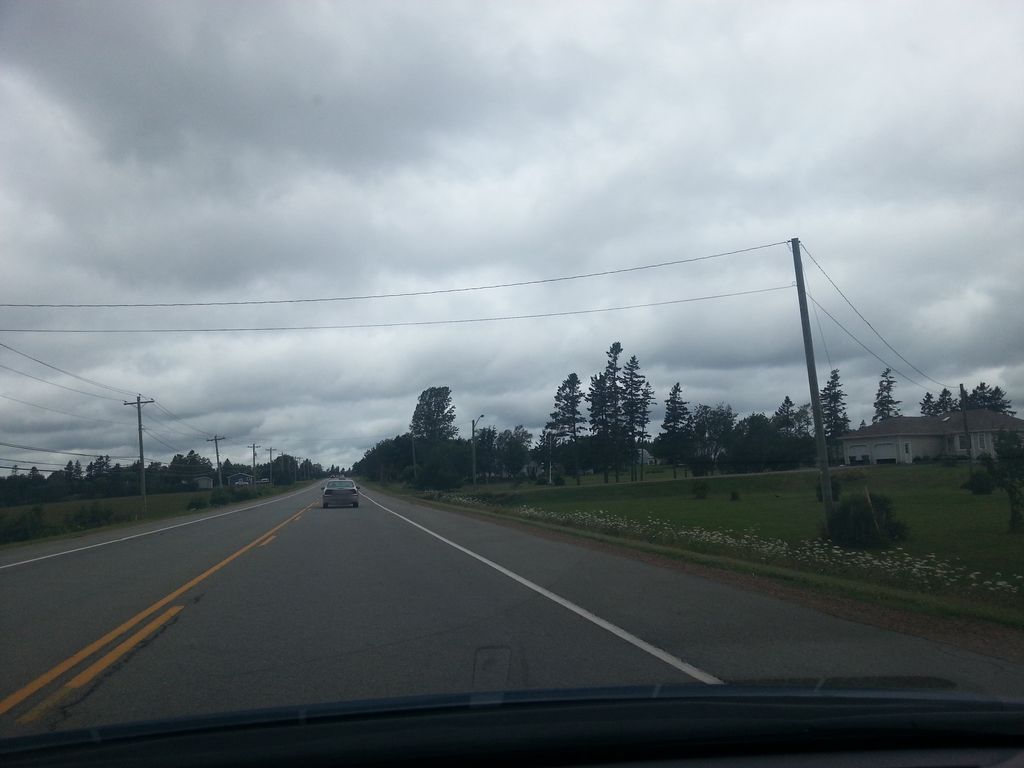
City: charlottetown